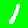
Digit: 1